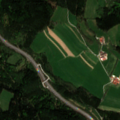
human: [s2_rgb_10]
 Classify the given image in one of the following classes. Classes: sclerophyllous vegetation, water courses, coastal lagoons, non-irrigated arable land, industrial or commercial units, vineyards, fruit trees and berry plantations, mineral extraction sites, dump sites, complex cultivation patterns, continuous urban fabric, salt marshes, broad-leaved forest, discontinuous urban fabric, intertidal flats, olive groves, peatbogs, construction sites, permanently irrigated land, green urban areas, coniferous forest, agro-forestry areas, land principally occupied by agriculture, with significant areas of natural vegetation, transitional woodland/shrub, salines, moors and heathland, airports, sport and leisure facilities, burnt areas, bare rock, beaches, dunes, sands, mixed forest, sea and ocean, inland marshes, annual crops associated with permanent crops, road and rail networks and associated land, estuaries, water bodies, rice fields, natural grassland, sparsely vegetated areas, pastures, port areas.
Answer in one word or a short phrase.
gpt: complex cultivation patterns, coniferous forest, mixed forest